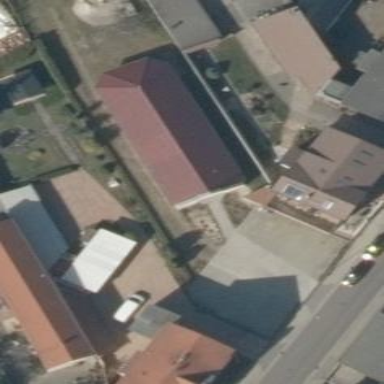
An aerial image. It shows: Beautiful church building.